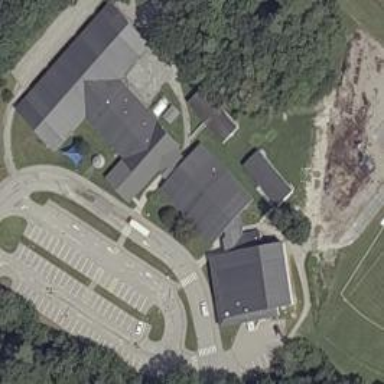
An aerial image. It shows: School building.